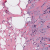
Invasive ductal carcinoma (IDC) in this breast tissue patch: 1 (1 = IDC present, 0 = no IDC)